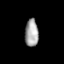
Tissue: prostate
Cell type: Myeloid cells
Senescence score: 0.2479
Nuclear area (px): 363
Mean DAPI intensity: 163.132